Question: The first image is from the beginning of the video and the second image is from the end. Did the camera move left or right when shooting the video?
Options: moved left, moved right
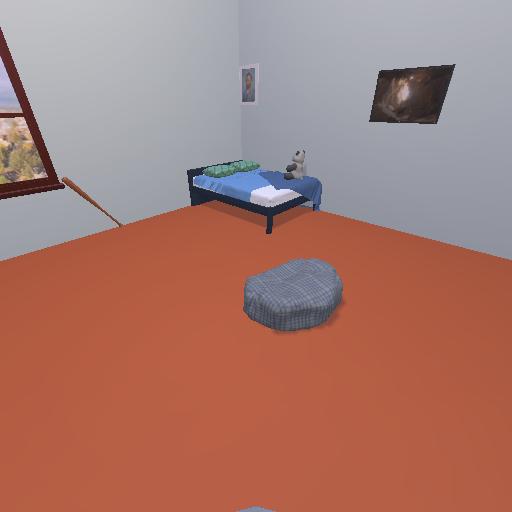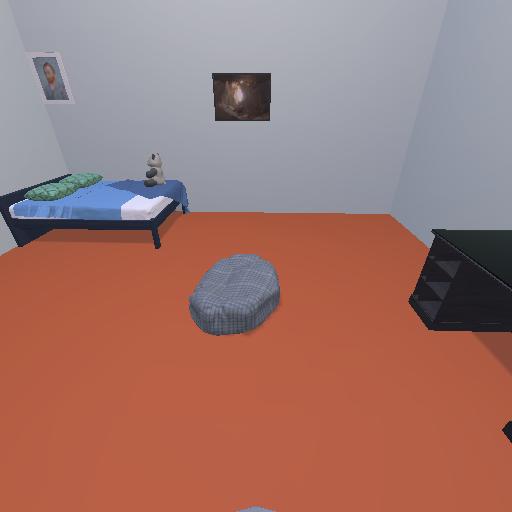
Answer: moved left